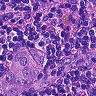
Metastatic tissue present: yes